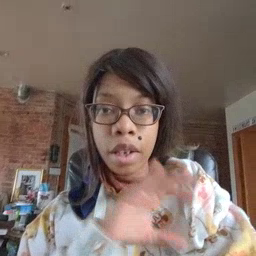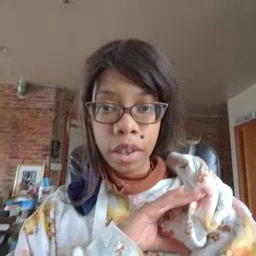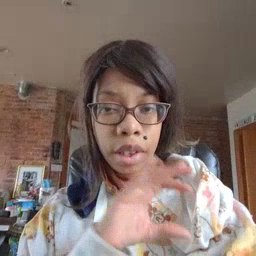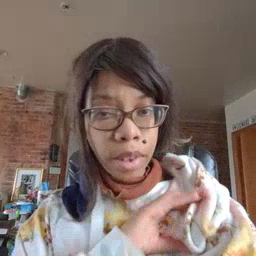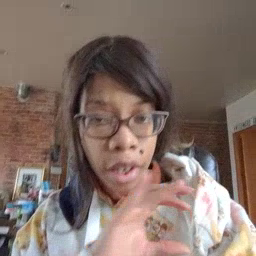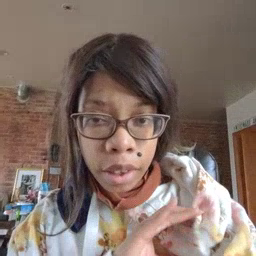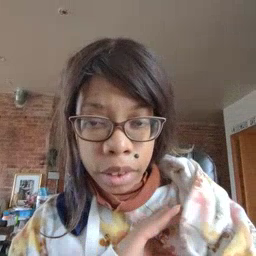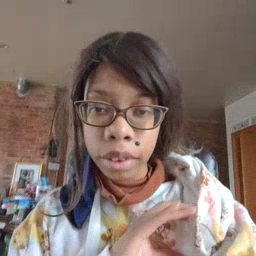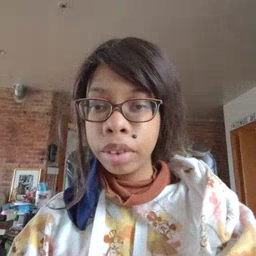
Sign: police